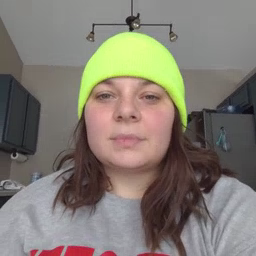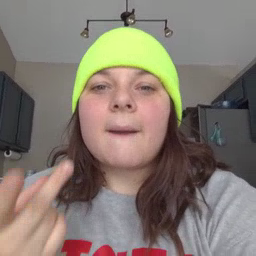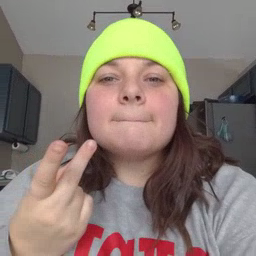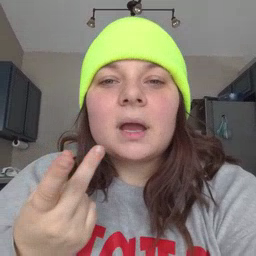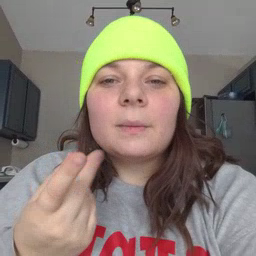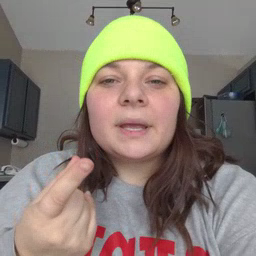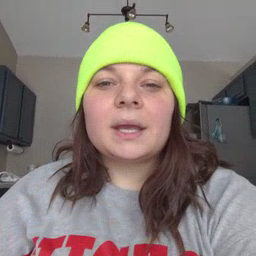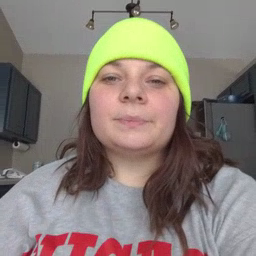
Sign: puppy